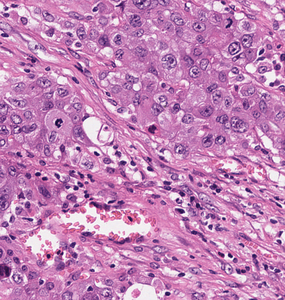
Tumor epithelial tissue: yes
Tumor-associated stroma tissue: yes
Normal tissue: no